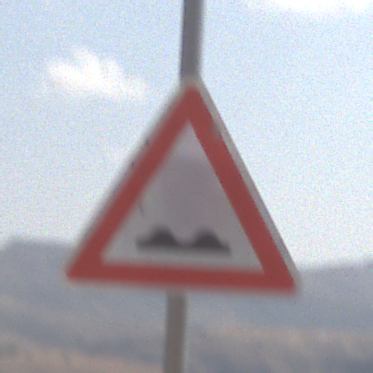
Verkehrszeichen: UnebeneFahrbahn
Umgebung: Outdoor, Nature
Tageszeit: Midday
Wetter: PartlyCloudy
Licht: Natural
Jahreszeit: NotSpecified
Kontrast: HighContrast